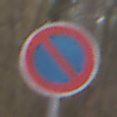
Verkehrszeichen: EingeschraenktesHalteverbot
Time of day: MorningAfternoon
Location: Outdoor (Nature)
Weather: Overcast
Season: Autumn
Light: Natural